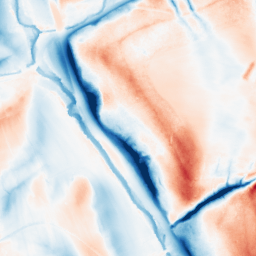
Category: classical
Decomposition family: gaussian_anisotropic
Decomposition parameters: sigma_x: 20
sigma_y: 2
Upsampling method: sinc_blackman
Upsampling parameters: scale: 2
kernel_size: 16
Upsampling scale: 2